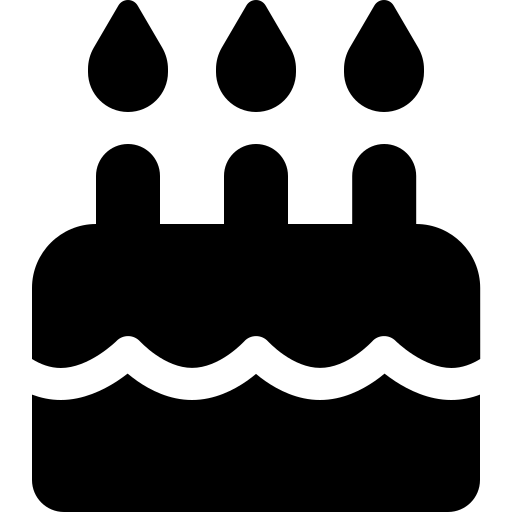
Tags: icon, FontAwesome, fa-icon, solid, cake, candles